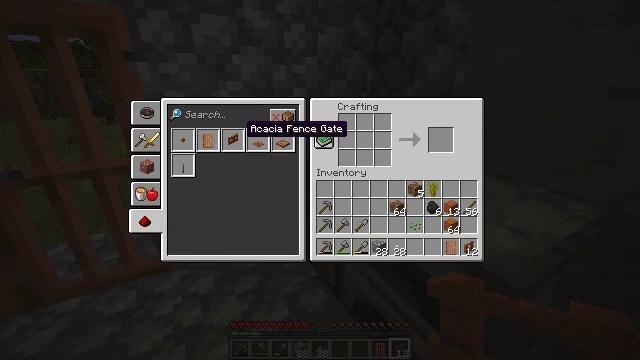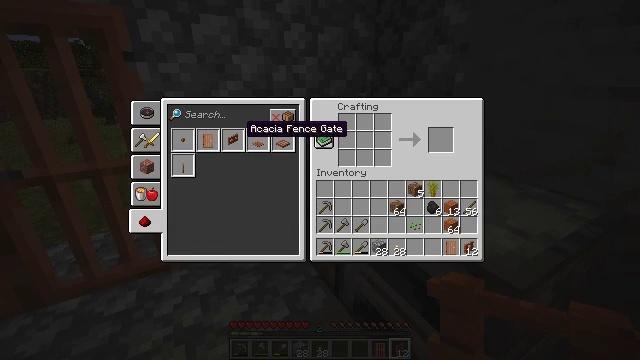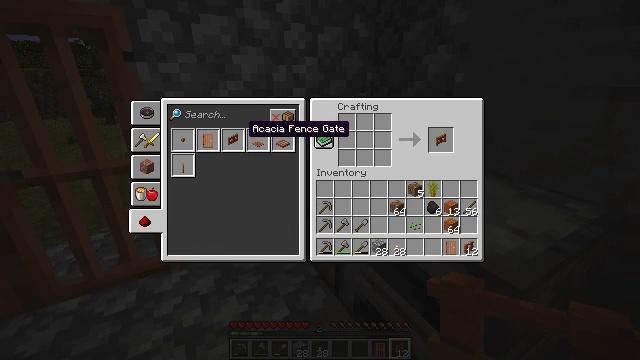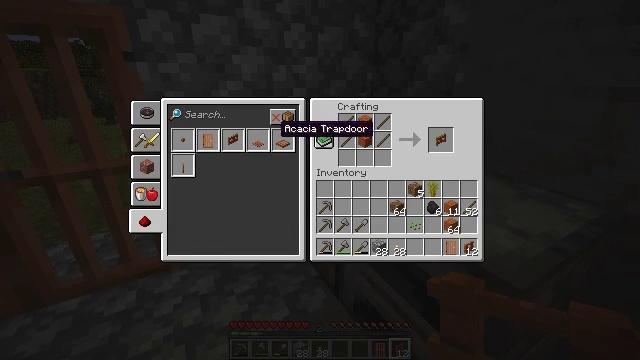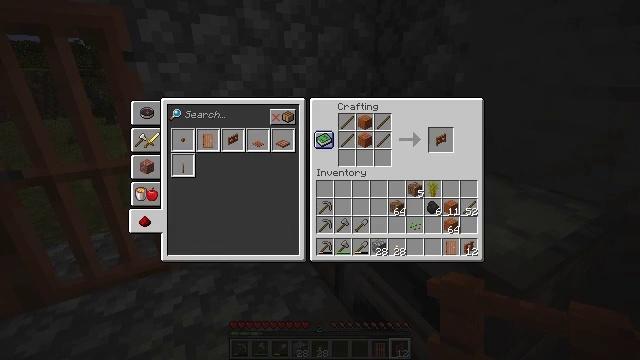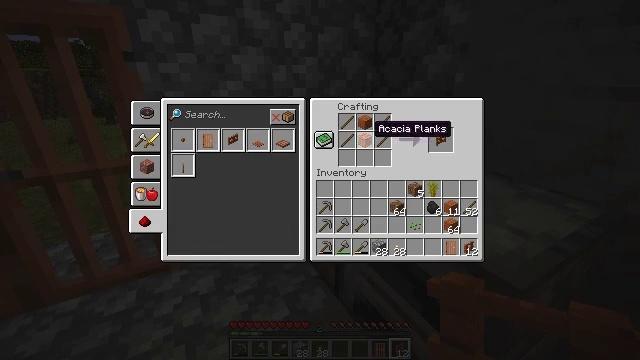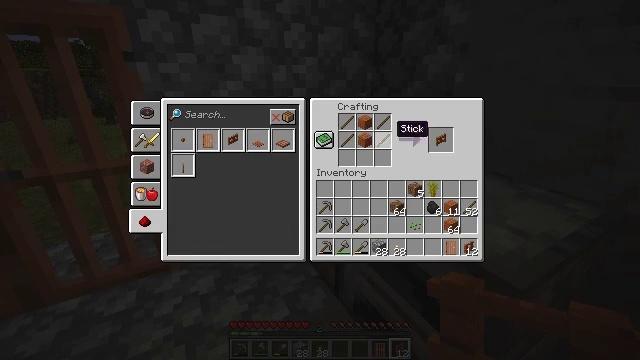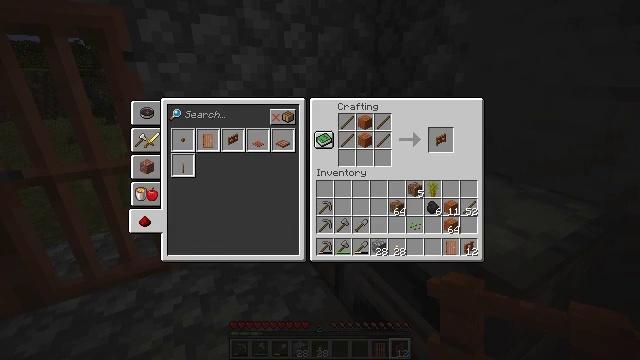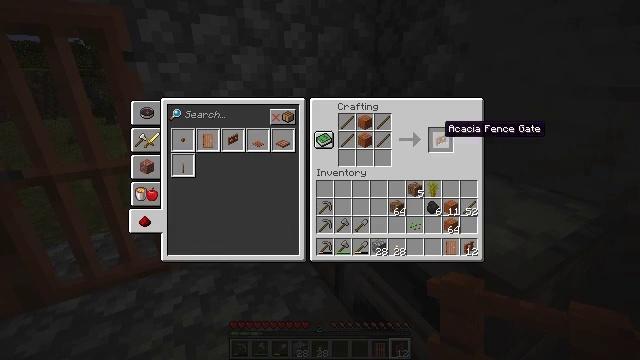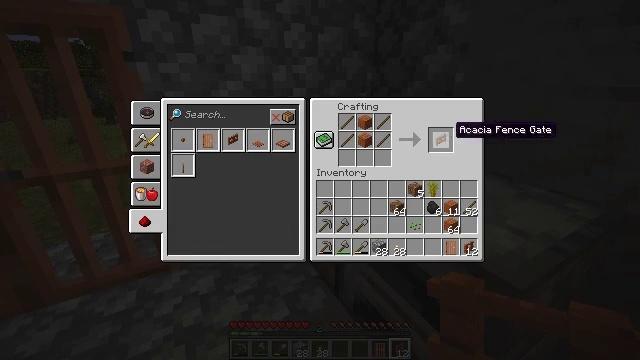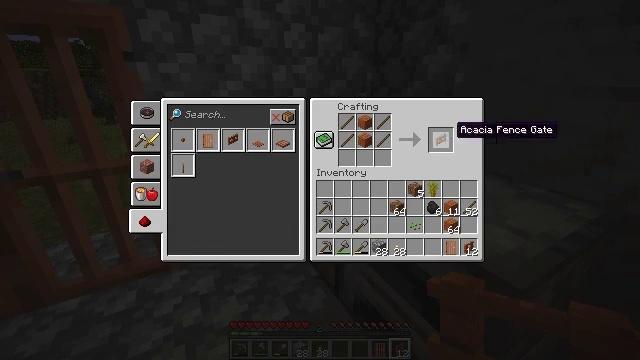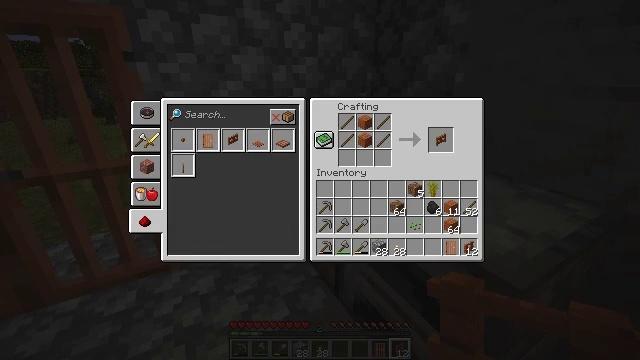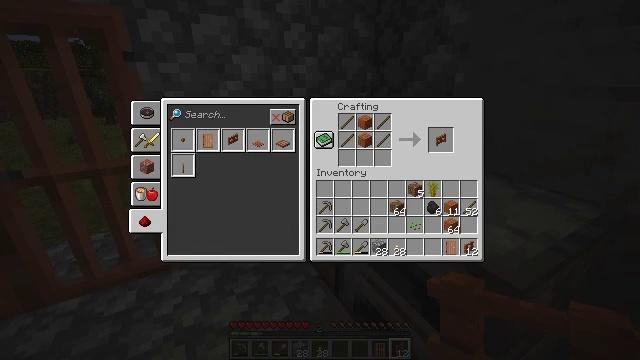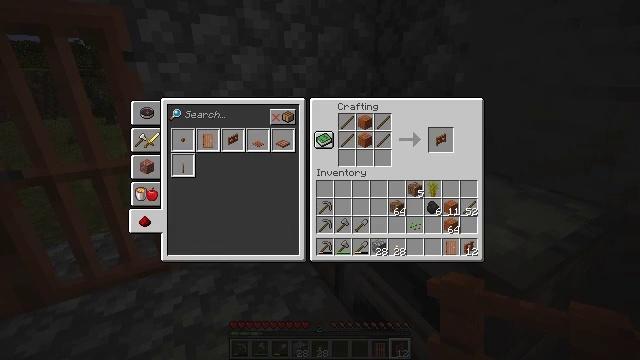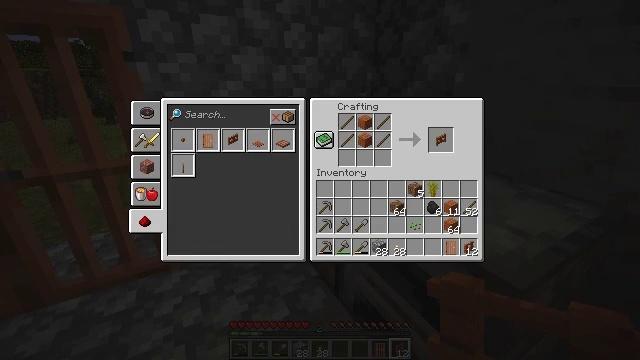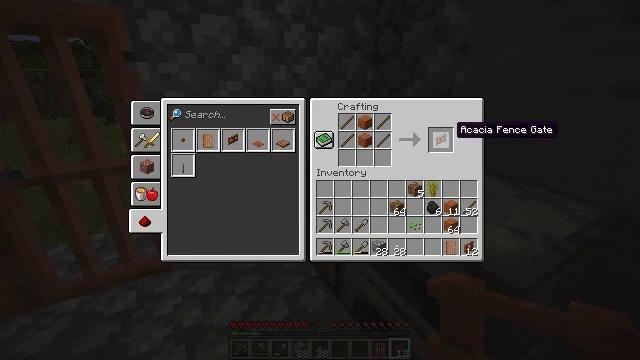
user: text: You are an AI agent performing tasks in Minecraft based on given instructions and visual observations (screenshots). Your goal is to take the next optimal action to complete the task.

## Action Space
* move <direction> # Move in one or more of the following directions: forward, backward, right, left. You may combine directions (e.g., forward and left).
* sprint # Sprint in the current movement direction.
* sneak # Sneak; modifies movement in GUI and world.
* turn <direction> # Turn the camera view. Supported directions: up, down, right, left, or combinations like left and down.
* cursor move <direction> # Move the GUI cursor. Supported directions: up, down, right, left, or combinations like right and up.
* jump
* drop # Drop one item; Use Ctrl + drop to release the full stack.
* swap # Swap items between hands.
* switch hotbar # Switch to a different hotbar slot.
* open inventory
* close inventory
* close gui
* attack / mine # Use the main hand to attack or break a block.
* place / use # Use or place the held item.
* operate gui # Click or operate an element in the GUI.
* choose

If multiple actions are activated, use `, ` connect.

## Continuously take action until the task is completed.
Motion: motion action
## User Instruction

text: Combine acacia wood and sticks to craft an acacia fence gate.
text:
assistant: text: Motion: no_op
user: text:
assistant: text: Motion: no_op
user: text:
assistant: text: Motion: cursor move right
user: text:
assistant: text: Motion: cursor move right
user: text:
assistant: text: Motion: cursor move right
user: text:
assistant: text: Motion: sneak, cursor move right
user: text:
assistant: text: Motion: sneak, cursor move right
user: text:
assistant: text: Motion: sneak, cursor move right
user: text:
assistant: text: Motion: sneak, cursor move right
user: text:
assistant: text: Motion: sneak
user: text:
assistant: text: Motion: sneak, cursor move right
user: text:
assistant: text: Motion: sneak
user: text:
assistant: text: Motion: sneak
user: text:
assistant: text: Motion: sneak
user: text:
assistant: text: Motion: sneak, cursor move left
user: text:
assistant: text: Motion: sneak
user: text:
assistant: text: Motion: sneak
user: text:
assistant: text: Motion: sneak, choose
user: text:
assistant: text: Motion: sneak, choose
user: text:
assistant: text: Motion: sneak
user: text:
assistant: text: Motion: sneak
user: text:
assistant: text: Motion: sneak
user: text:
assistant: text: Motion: cursor move down
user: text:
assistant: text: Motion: no_op